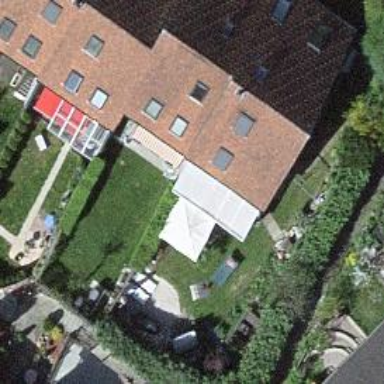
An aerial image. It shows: Gabled house with the roof oriented across.